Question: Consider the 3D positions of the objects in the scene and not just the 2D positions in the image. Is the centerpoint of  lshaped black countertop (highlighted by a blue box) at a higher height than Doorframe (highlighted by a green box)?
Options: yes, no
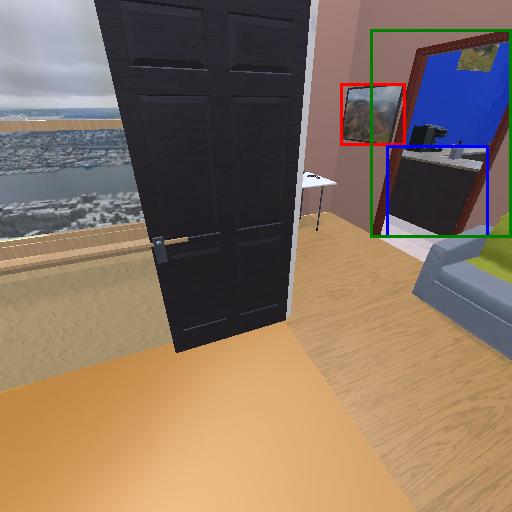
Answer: yes